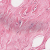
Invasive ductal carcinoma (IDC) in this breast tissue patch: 0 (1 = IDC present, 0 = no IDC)